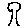
Label: tree